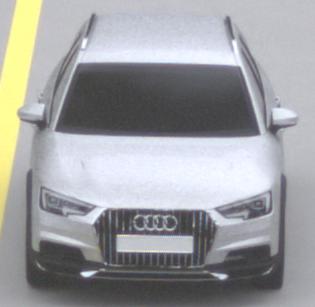
Make: Audi
Model: A4 Allroad 45 TFSI
Detailed model: A4 (B9) allroad
Model produced from: 2019/02
Model produced until: 2019/05
Doors: 5
Color: white
Road condition: dry road
Daytime: midday
Contrast: low contrast